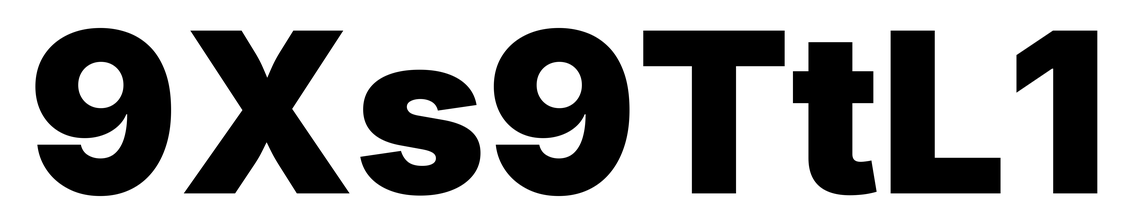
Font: Inter_Black